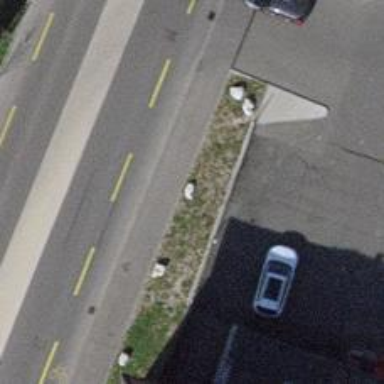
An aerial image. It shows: Block barrier.